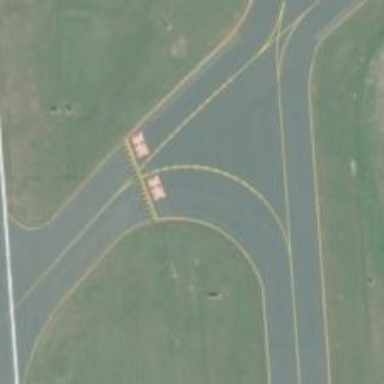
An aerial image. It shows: Image of taxiway at airport.